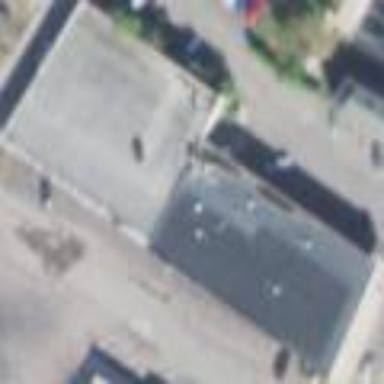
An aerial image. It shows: Variety store located in building.